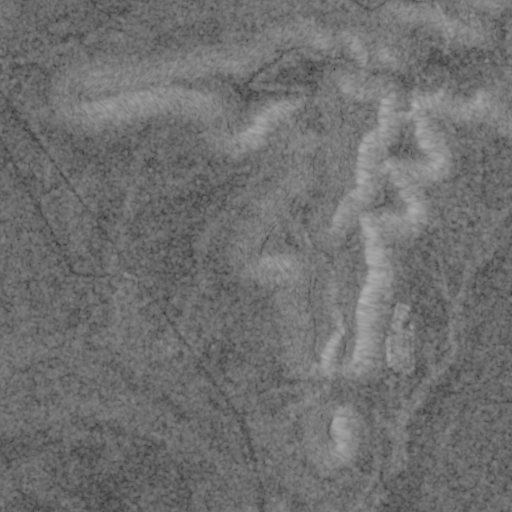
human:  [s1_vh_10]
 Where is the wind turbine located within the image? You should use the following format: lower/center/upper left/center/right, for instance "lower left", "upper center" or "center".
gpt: The wind turbine is located in the upper right of the image.
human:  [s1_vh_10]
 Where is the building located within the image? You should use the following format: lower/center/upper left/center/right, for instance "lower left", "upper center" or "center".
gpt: The building is located in the lower right of the image.
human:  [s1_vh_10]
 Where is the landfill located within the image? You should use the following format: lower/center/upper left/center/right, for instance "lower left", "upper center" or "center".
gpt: There is no landfill in the image.

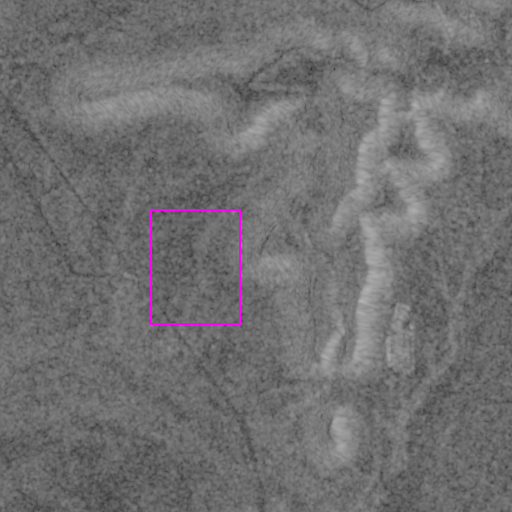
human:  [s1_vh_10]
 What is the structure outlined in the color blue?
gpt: There is no blue outline.
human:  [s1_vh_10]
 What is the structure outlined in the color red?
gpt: There is no structure outlined in red.